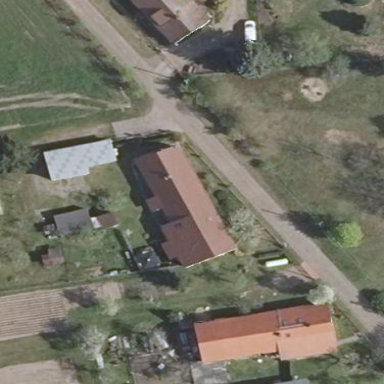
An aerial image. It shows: Flat-roofed house.